Field crop: maize
Growth stage: 2
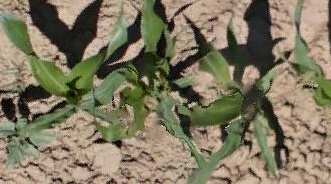
Species: maize